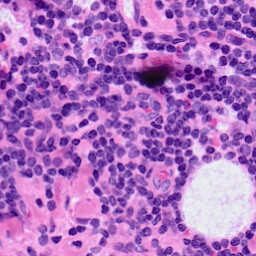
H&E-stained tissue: LymphNode